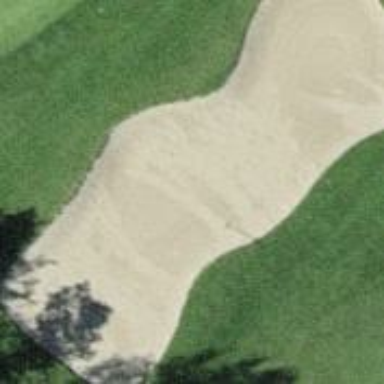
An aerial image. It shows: Sandy area is golf bunker.